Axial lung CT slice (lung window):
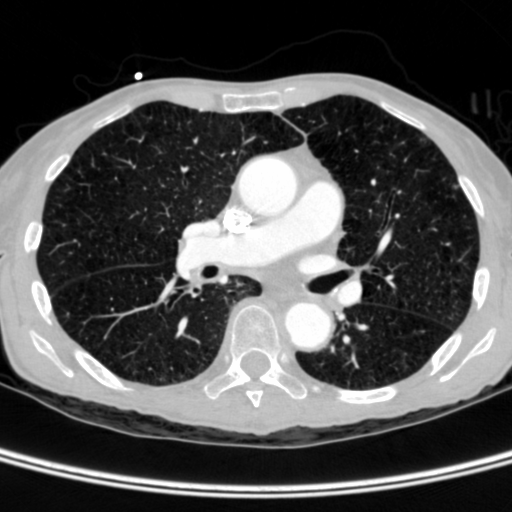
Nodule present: no